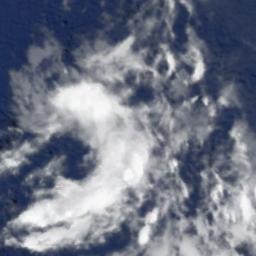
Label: cloud